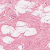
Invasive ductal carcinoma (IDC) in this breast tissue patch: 0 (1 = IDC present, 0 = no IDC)